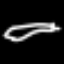
Label: pencil